Question: I am pretty new to Django and I am trying to put static files in my site but I am unable to do so. I am getting 404 when the browser tries to GET my static files
I'm not sure of the best practices or the correct way for Django to find these static files
Here is a picture of my project structure:

Here is my settings.py:
'''
STATIC_URL = '/static/'
STATICFILES_DIRS = (
os.path.join(BASE_DIR, "static"),
)
'''
In my index.html I have a line:
'''
<link href="{{ STATIC_URL }}boothie.css" rel="stylesheet">
<script src="{{ STATIC_URL }}boothie.js"></script>
<script src="{{ STATIC_URL }}jquery.js.1.3.js"></script>
'''
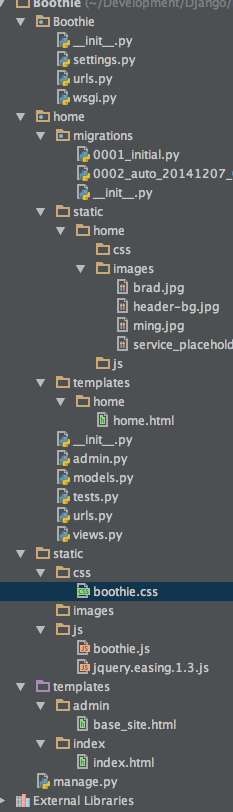
Answer: I think this would work:
'''
{% load staticfiles %}
<link href="{% static "css/boothie.css" %}" rel="stylesheet">
<script src="{% static "js/boothie.js" %}"></script>
<script src="{% static "js/jquery.js.1.3.js" %}"></script>
'''
See: <URL>
Edit:
You can maintain static files which belong to your 'home' app with the structure like this:
'''
home/
static/
css/
images/
js/
'''
While deploying, you can set 'STATIC_ROOT' to where you want to serve these static files, then run 'python manage.py collectstatic', django will copy your static files into the 'STATIC_ROOT' directory and you can maintain static files easier (in a single directory) without changing your code.